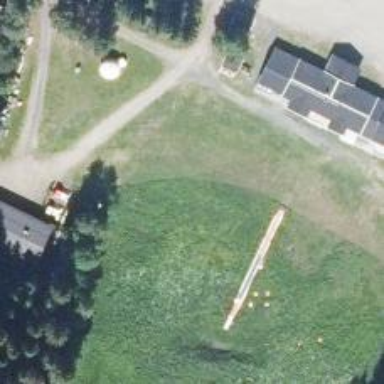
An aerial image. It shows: Ski sports center on leisure land.